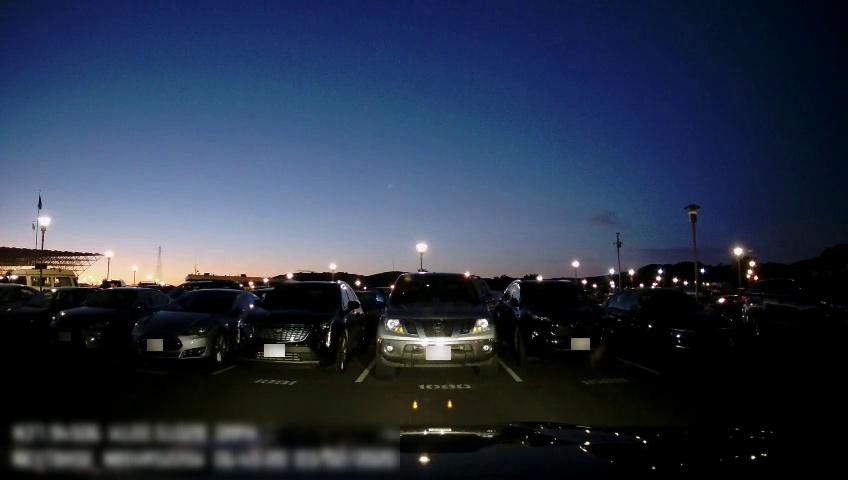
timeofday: Night
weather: Other
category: Drivable Space
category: Vehicles | SUV
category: Vehicles | Car
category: Vehicles | SUV
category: Vehicles | Truck
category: Vehicles | SUV
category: Vehicles | Car
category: Vehicles | Car
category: Vehicles | Car
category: Vehicles | Car
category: Vehicles | Other LV
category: Vehicles | SUV
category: Vehicles | Car